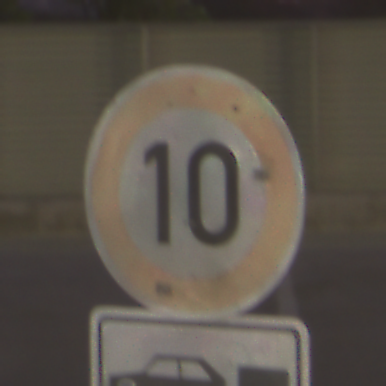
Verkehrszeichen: Geschwindigkeit10
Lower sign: HinweisDurchSinnbild15
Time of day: SunriseSunset
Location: Outdoor (Urban)
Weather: PartlyCloudy
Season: NotSpecified
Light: Artificial